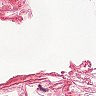
Metastatic tissue present: no